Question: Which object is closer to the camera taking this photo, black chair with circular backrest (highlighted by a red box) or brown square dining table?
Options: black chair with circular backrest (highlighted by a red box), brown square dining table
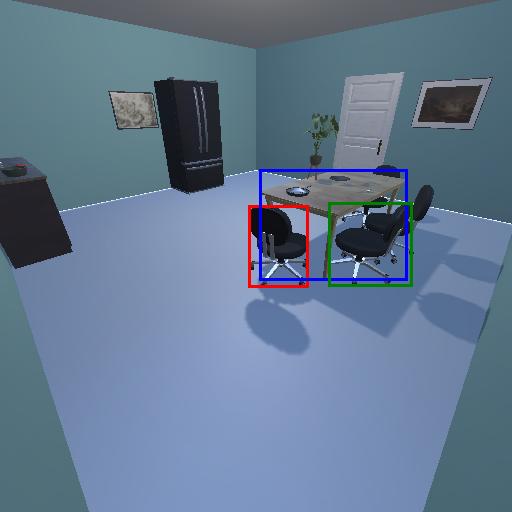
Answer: black chair with circular backrest (highlighted by a red box)